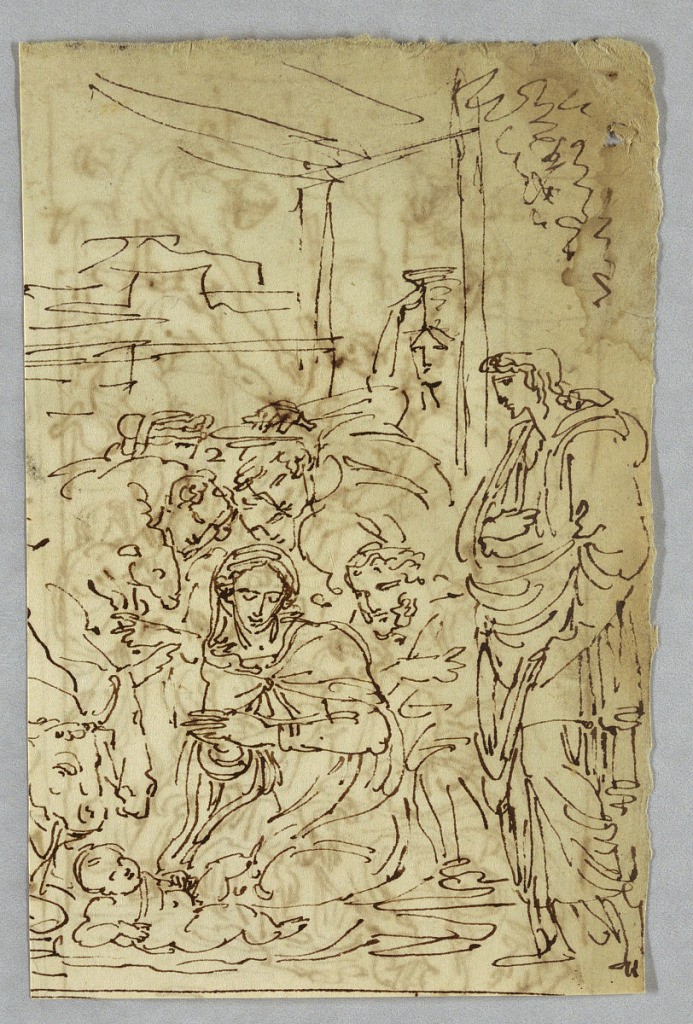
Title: Adoration of the Shepherds; Arcangle St. Michael after Raphael; St. Margarite after Raphael; Aloof de Wignancourt by Caravaggio; Putti; Study of the Flood; Verso: Disposition after Volterra; St. Ceclia after Raphael; Portion of Marriage of Henry IV to...
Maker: Felice Giani, Italian, 1758–1823
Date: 1803–09
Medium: Pen and dark brown ink on cream laid paper.
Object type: Drawing
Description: Adoration of the Shepherds; Arcangle St. Michael after Raphael; St. Margarite after Raphael; Aloof de Wignancourt by Caravaggio; Putti; Study of the Flood; Verso: Disposition after Volterra; St. Ceclia after Raphael; Portion of Marriage of Henry IV to Marie de' Medici after Rubens.